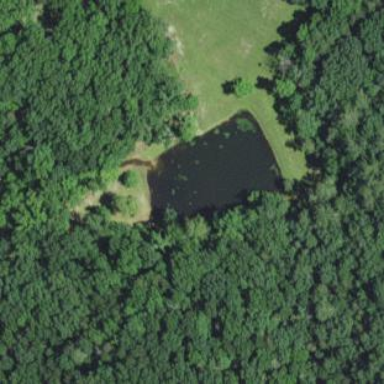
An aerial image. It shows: Pond with natural water.